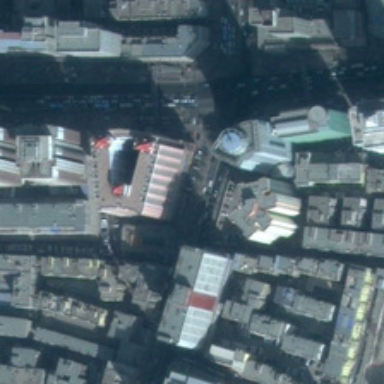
Many buildings are in a commercial area .